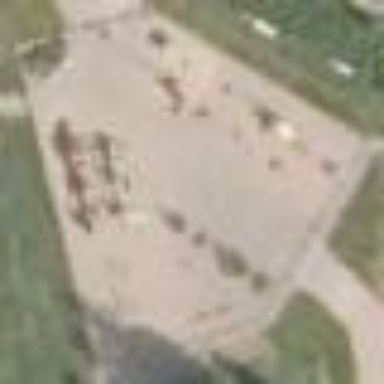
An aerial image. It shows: Playground with fence around it.